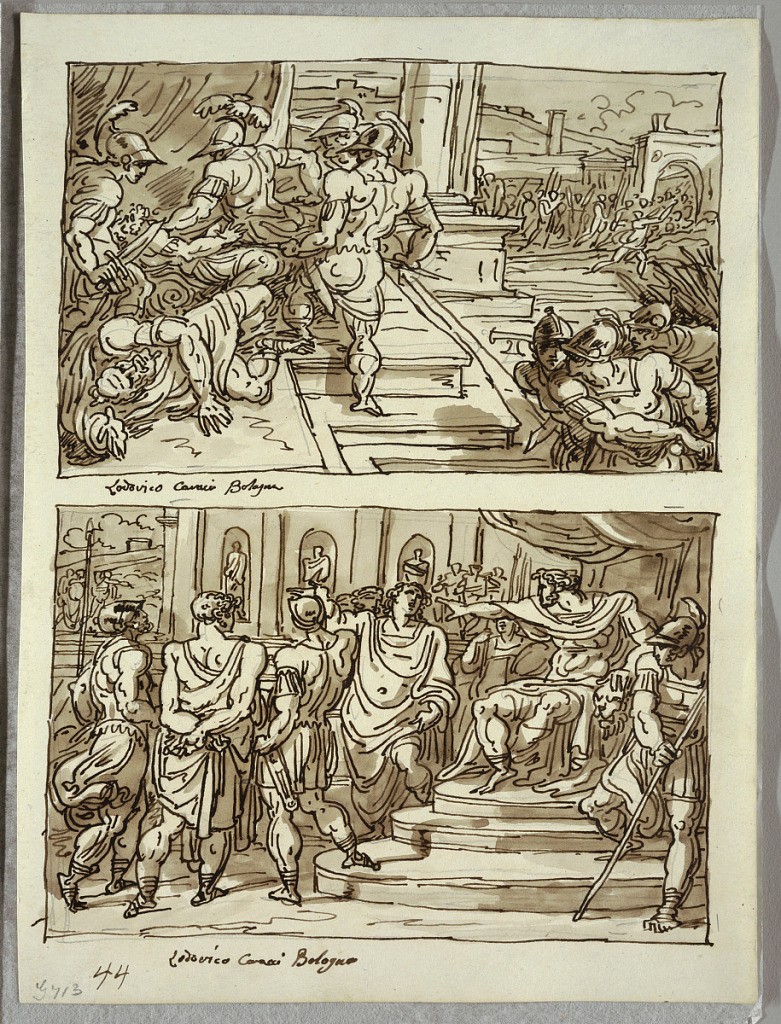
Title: Remus Kills King Amulius; Remus Led in Chains before King Amulius; Two Studies After Carracci
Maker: Felice Giani, Italian, 1758–1823
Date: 1821–22
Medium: Pen and brown ink, brush and brown wash, over traces of black chalk on white heavy wove paper
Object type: Sketchbook folio
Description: Upper drawing of dying king sprawling toward lower left corner; surrounded by four classically dressed helmeted warriors, one with drawn sword. Other soldiers crowd at right, moving crowd in background. Setting shows dais or throne in open air with square and city gate. Lower drawing of King Amulius on his throne at right pointing left. Remus, with hands bound, seen from back at left accompanied by two warriors. Young man wearing robes pleads for Remus at center.